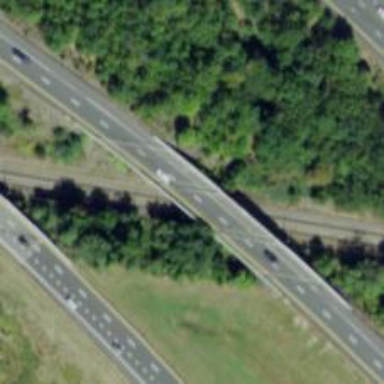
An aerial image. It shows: Urban freeway expressway bridge crossing over the motorway.